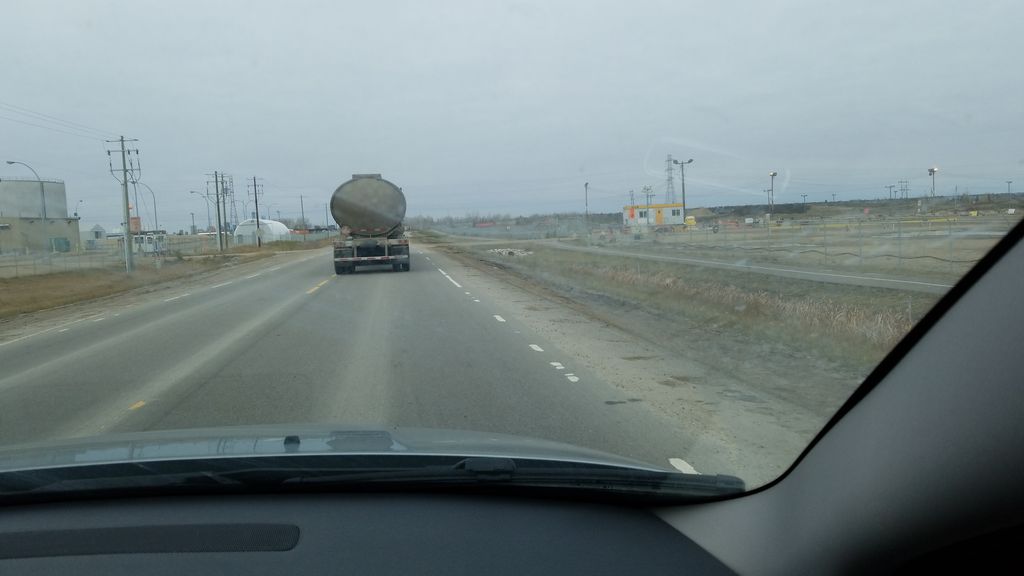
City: edmonton